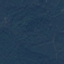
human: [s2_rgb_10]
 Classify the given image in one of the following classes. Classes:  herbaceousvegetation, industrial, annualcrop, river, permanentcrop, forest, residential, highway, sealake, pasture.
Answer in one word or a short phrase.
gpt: Forest